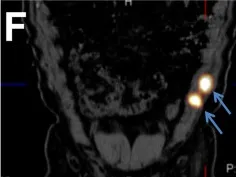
(D-F) 99mTc-MDP SPECT/CT images showing the areas (blue arrows) with high concentrations of radioactivity, which were consistent with those on the CT scan.
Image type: radiology (ct)